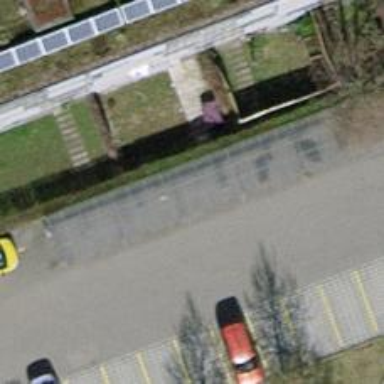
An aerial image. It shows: Bicycle parking area.